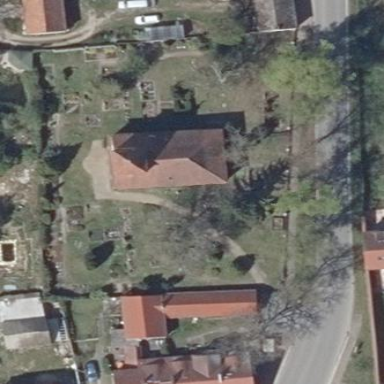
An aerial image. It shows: Cemetery.